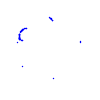
Particle: kaon